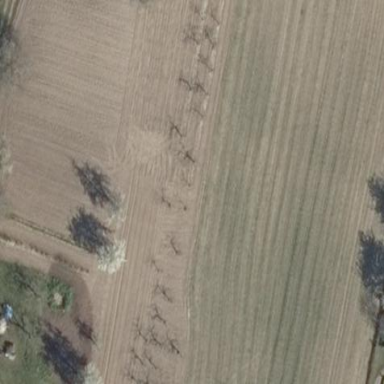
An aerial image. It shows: Orchard.